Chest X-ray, PA view. Patient: 47 years old, sex M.
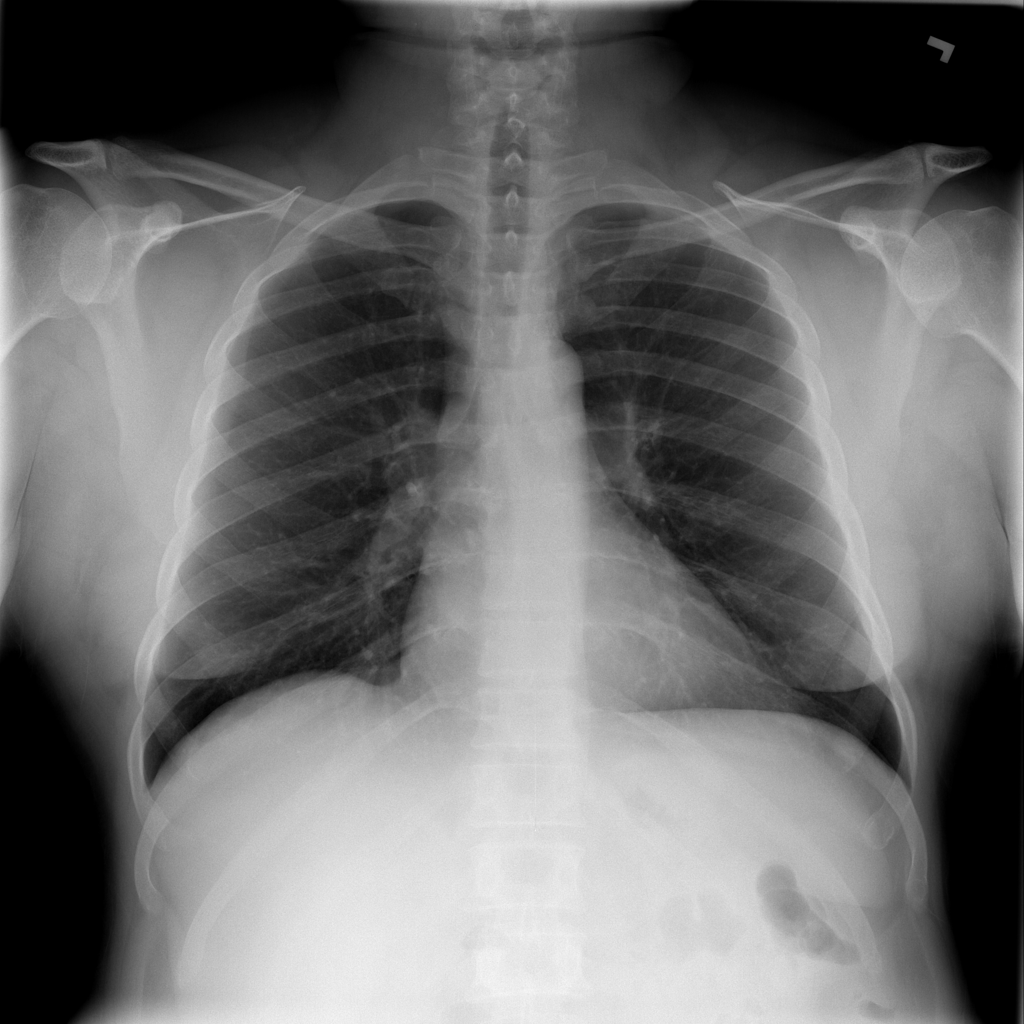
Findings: No Finding